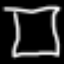
Label: square